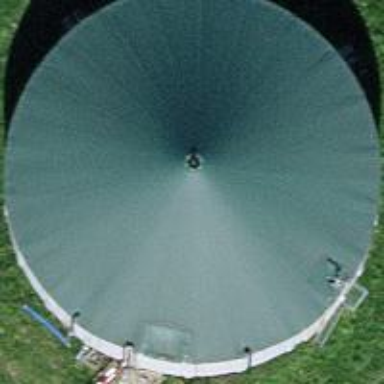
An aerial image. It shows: Slurry tank building.